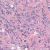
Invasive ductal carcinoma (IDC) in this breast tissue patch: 1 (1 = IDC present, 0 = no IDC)